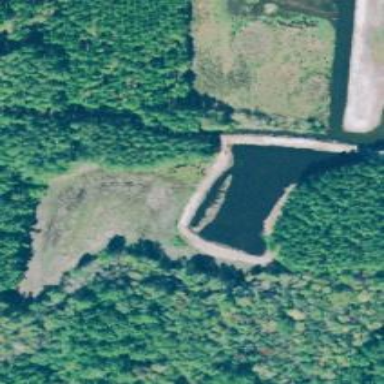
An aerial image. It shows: Reservoir of natural water.